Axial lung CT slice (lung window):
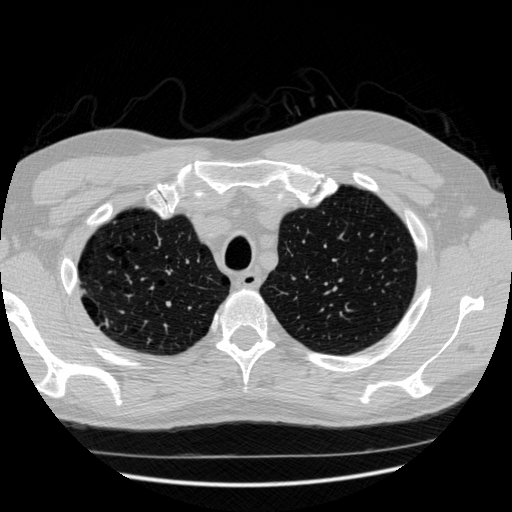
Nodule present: no